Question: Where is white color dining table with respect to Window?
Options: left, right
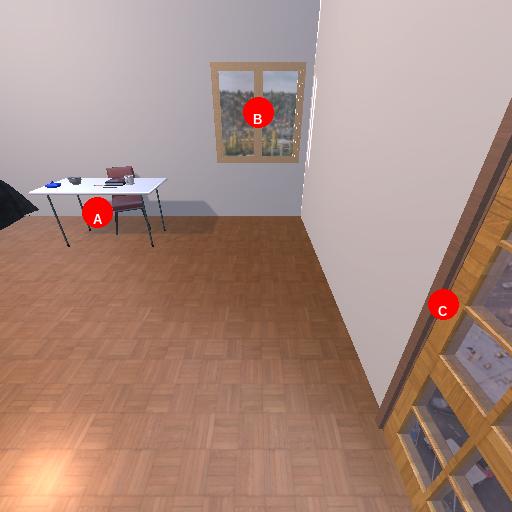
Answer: left